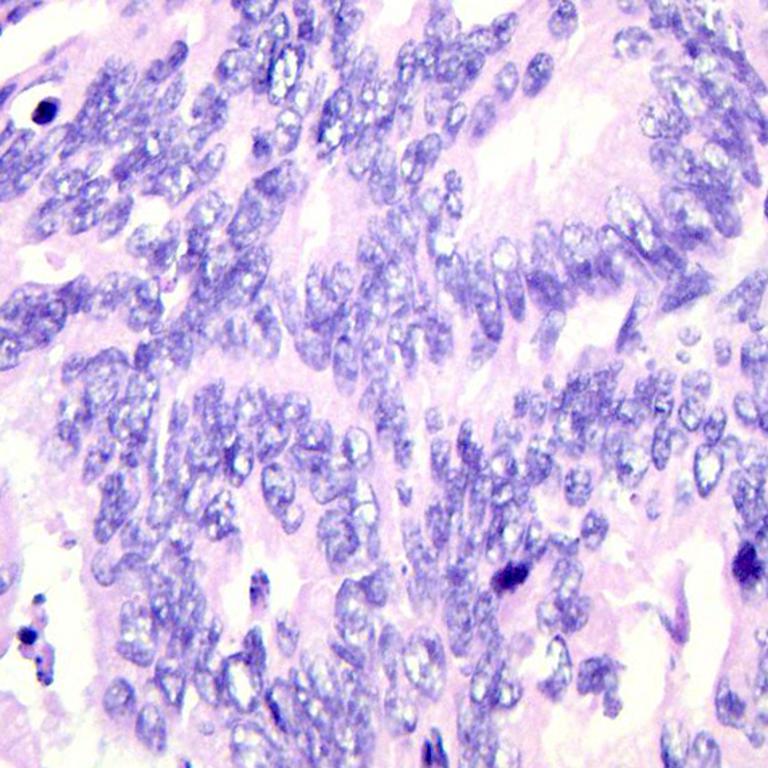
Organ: colon
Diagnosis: adenocarcinomas